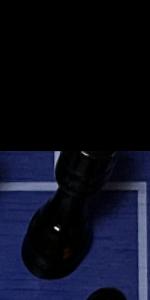
Label: Rook_Black